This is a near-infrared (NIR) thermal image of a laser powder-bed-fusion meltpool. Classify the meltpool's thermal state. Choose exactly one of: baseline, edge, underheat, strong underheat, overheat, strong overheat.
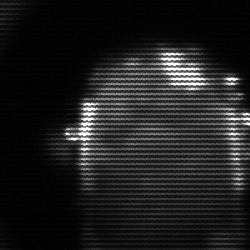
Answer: baseline